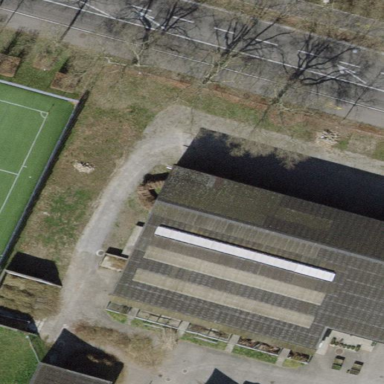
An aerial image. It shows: Shed.